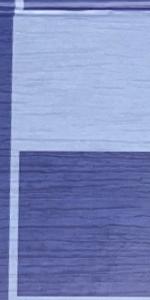
Label: Empty